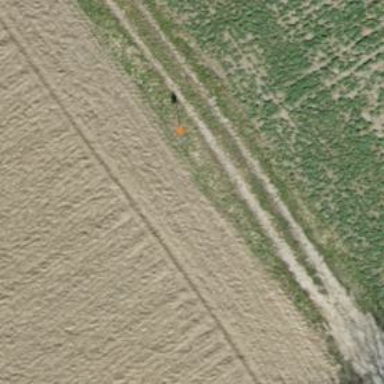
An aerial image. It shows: Pipeline marker.